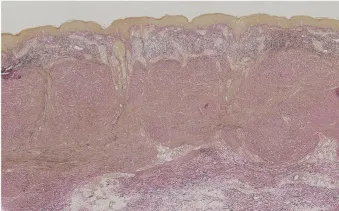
(D) Verhoeff-Van Gieson staining showed the loss of elastin fibers (original magnification x 40).
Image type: pathology (van_gieson)